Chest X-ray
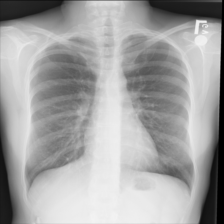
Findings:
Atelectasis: negative
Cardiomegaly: negative
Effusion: negative
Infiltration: negative
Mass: negative
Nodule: negative
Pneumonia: negative
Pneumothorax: negative
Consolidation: negative
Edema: negative
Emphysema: negative
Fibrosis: negative
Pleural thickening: negative
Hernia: negative